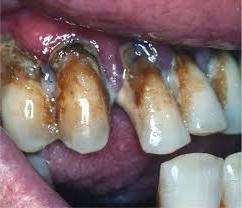
Condition: Gingivitis